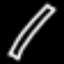
Label: pencil